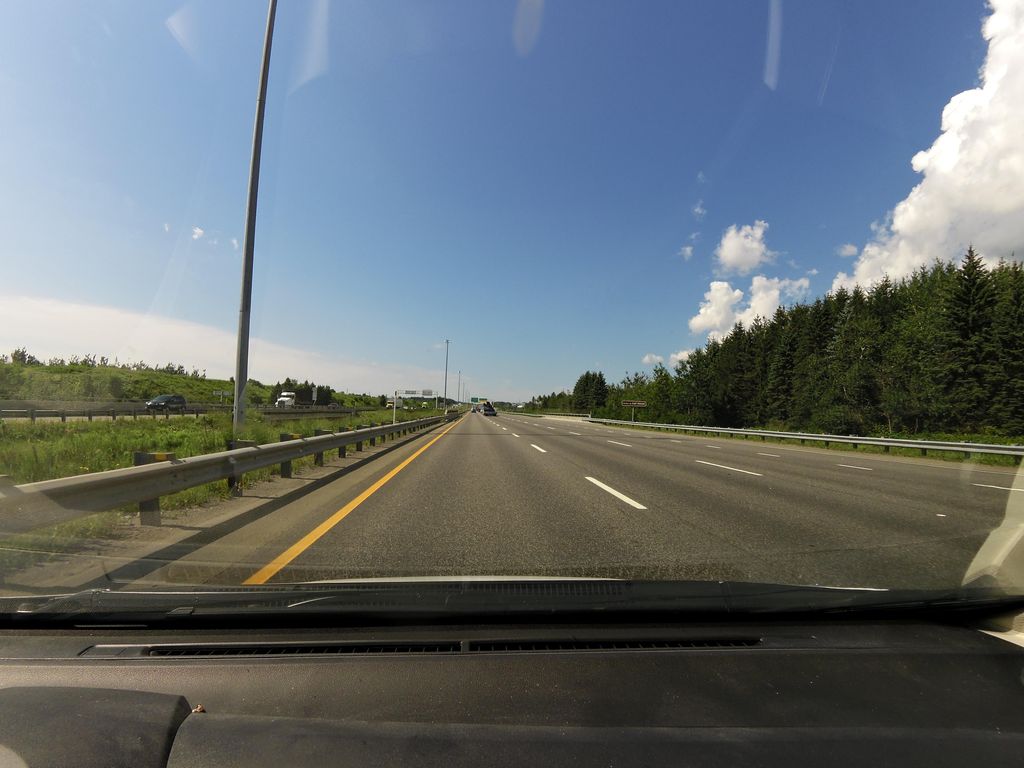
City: quebec_city